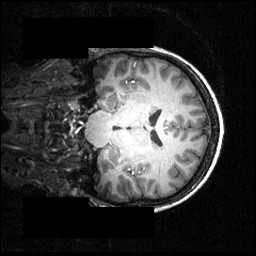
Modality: T1w
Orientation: coronal
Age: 23
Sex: female
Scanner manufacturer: siemens
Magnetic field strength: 3.951 T
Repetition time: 1.5 s
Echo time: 0.00335 s